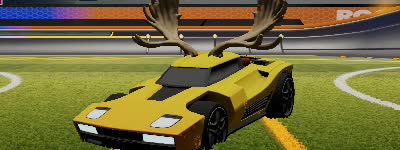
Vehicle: breakout